This grayscale texture is a bearing vibration snapshot reshaped row-by-row into a square image. Classify the bearing condition as one of: normal, inner_race, outer_race, ball.
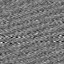
Answer: normal